Question: This is the expansion diagram of a second-order Rubik's Cube. Given the initial state, you can perform 18 standard operations. Find the minimum number of steps to make the Rubik's Cube reach the restored state. The goal is to restore the cube to its original state, with green on the front face, white on the top, and yellow on the bottom, disregarding isomorphic configurations.
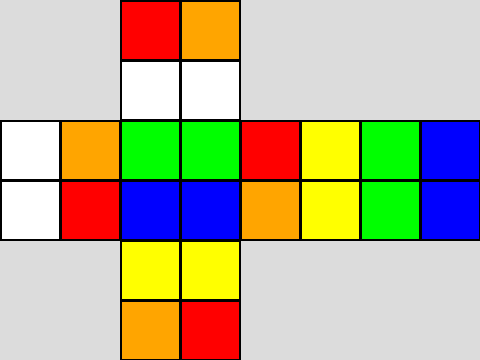
Answer: 2